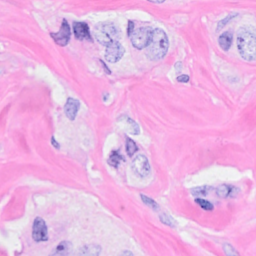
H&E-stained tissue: Breast